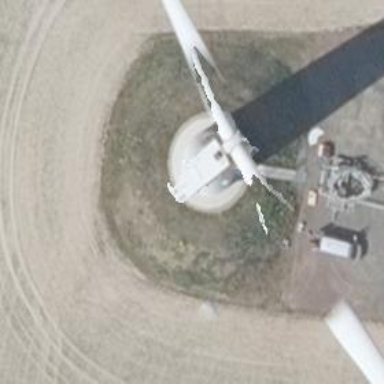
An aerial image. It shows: Wind generator powered by horizontal axis wind turbine.